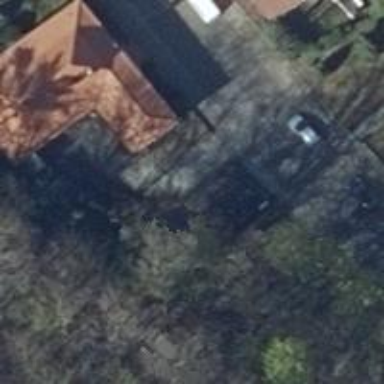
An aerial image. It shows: Beautiful church building.